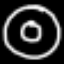
Label: donut